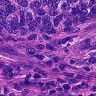
Metastatic tissue present: yes